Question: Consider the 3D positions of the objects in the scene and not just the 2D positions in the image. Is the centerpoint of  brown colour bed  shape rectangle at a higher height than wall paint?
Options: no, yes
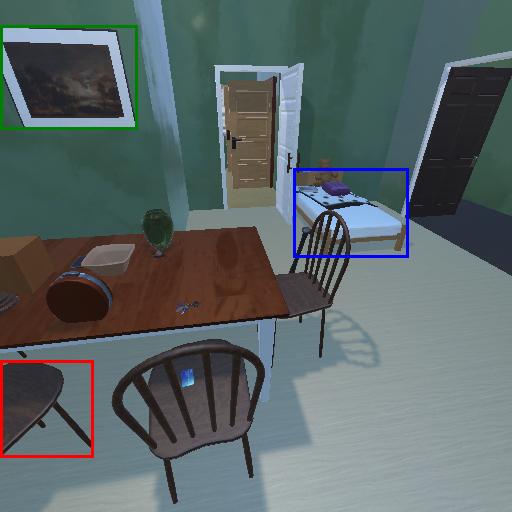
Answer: no